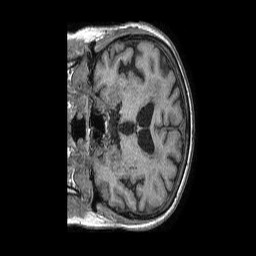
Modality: T1w
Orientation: coronal
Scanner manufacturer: philips
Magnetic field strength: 1.5 T
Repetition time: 0.007636 s
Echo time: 0.003536 s